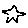
Label: star